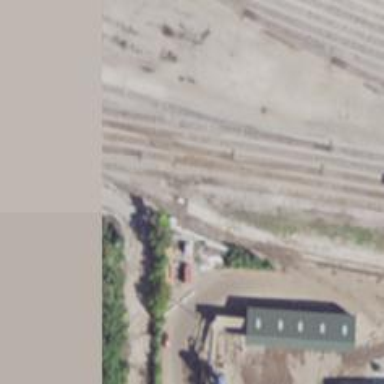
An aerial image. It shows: Rail spur service.